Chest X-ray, PA view. Patient: 49 years old, sex M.
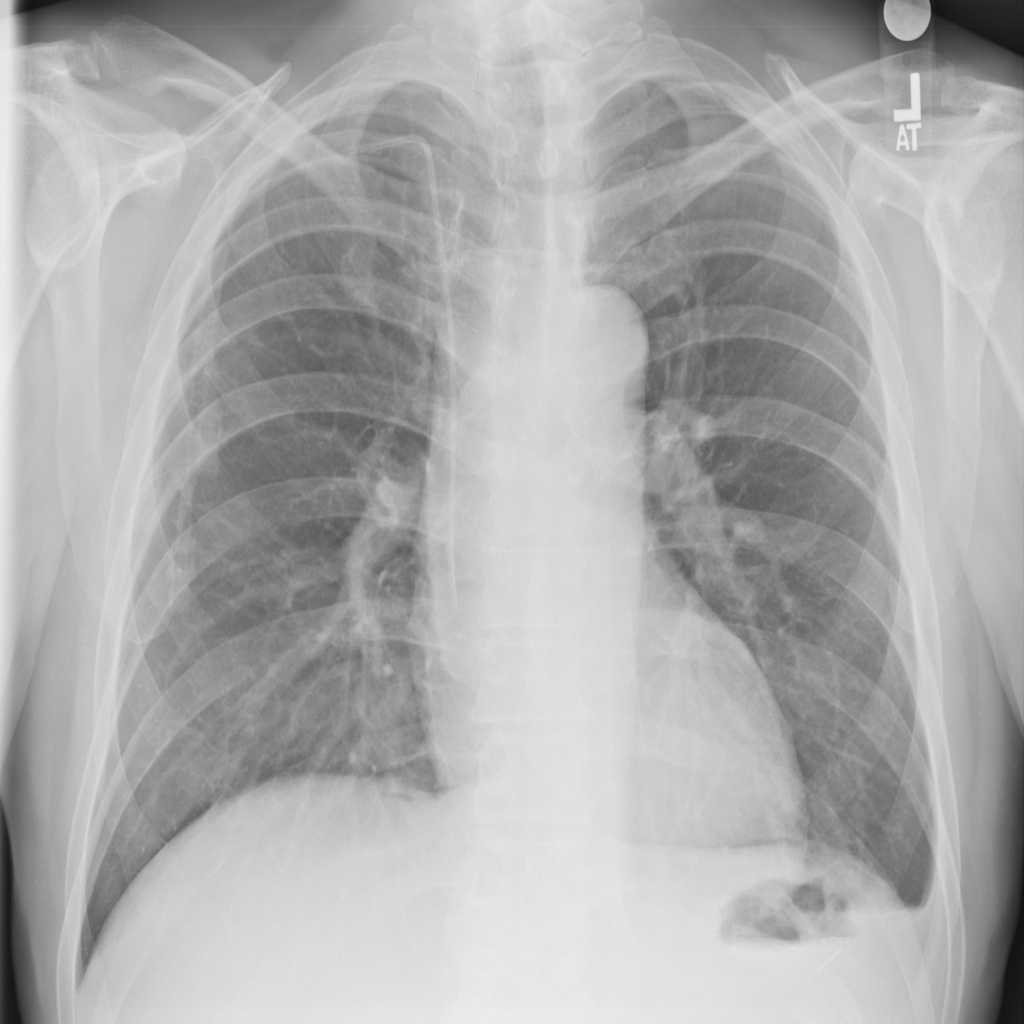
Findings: Edema, Effusion